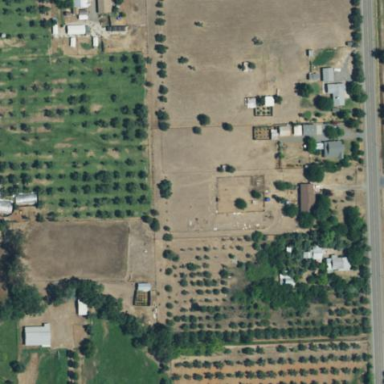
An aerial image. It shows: Farmyard area.